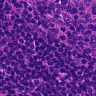
Metastatic tissue present: no